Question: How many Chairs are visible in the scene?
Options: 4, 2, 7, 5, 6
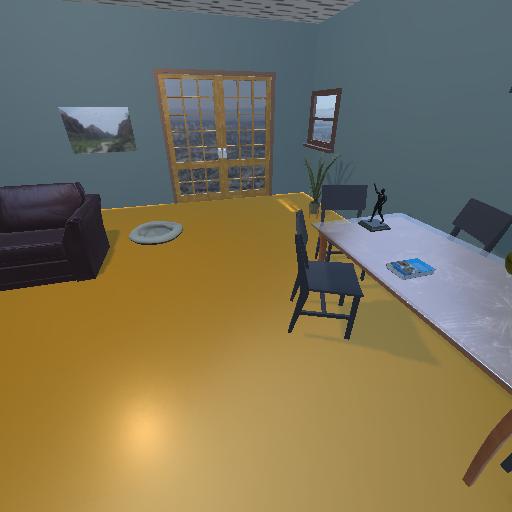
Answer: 4